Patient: sex M, age 35
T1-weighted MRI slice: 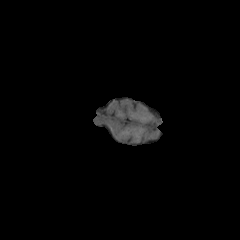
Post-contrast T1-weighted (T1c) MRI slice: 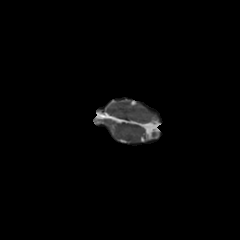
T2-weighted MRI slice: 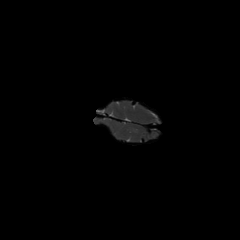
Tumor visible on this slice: yes
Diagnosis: Astrocytoma, IDH-wildtype
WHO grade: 2